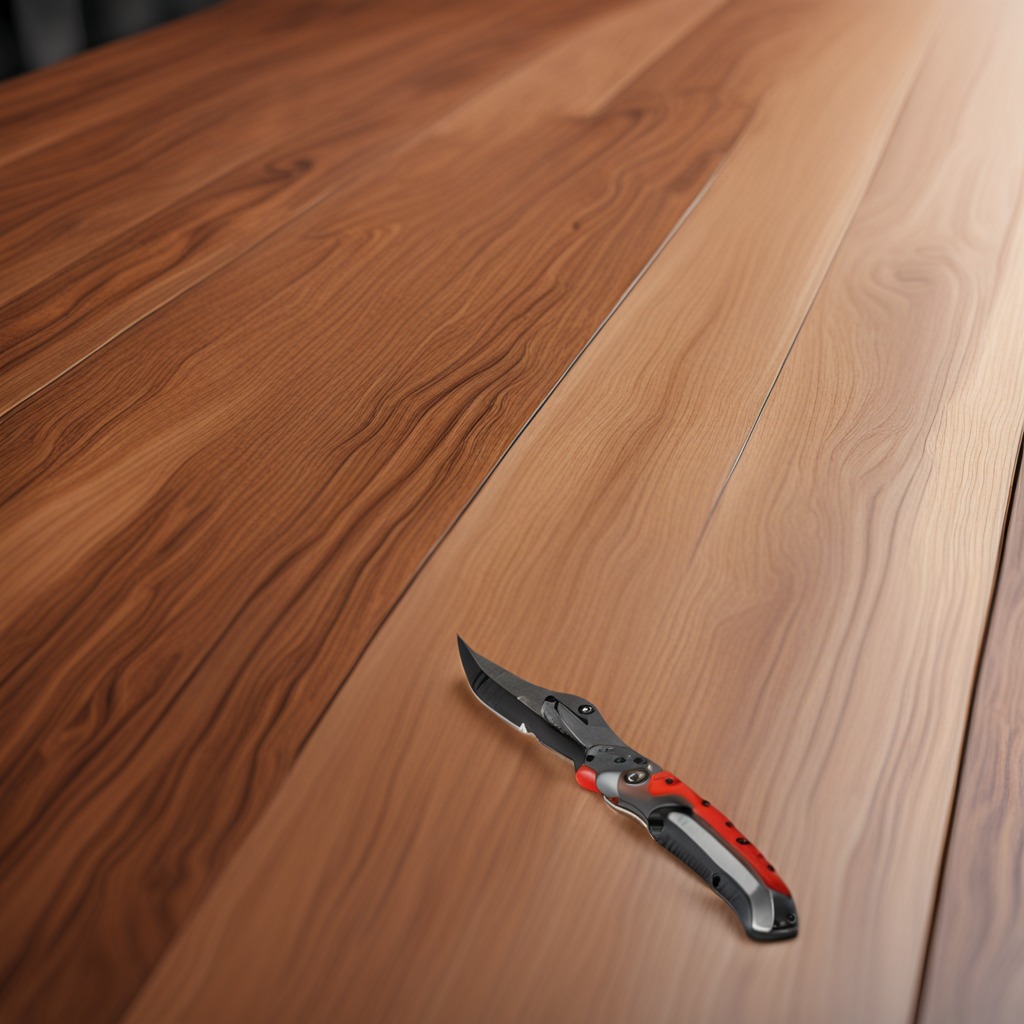
A utility knife lies on a wooden table in a carpentry studio.